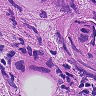
Metastatic tissue present: yes